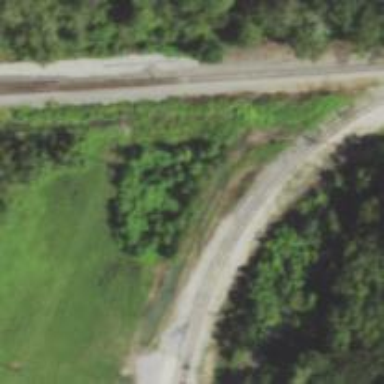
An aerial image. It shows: Railway spur service.